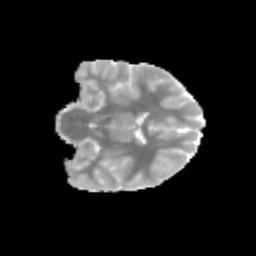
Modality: MD
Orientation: coronal
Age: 11
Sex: female
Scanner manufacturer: siemens
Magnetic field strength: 3 T
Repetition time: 3.8 s
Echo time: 0.07 s